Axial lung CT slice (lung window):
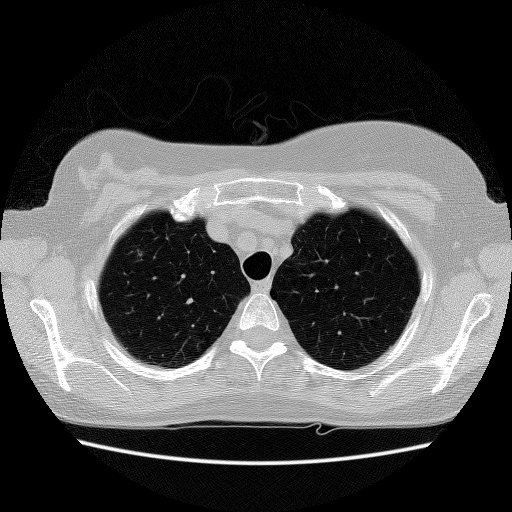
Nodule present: yes
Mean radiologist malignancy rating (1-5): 3